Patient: sex M, age 35
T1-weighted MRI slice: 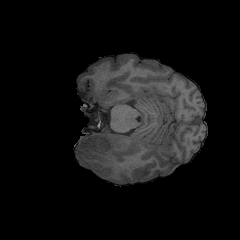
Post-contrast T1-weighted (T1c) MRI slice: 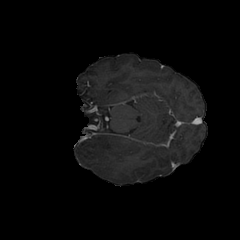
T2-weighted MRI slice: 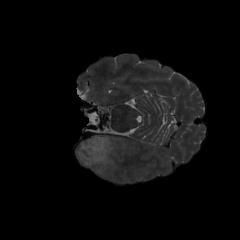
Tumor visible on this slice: yes
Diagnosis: Astrocytoma, IDH-mutant
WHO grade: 4